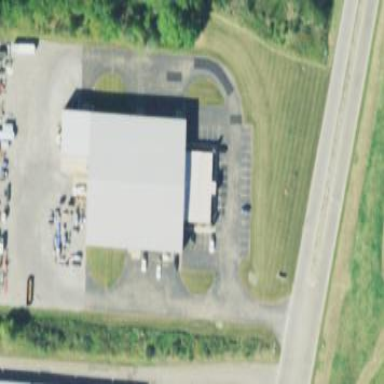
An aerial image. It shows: Retail building.